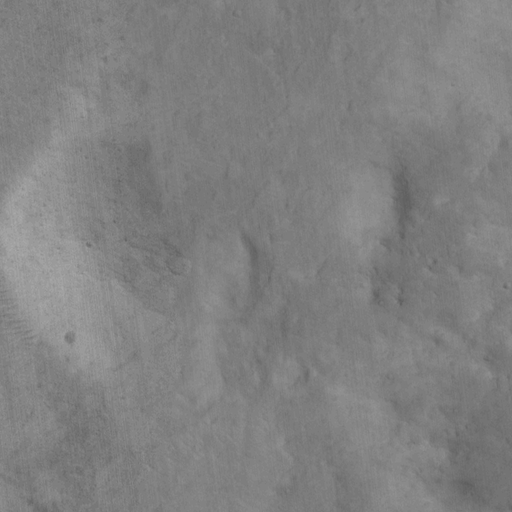
Objects detected: cone, cone, cone, cone, cone